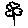
Label: flower